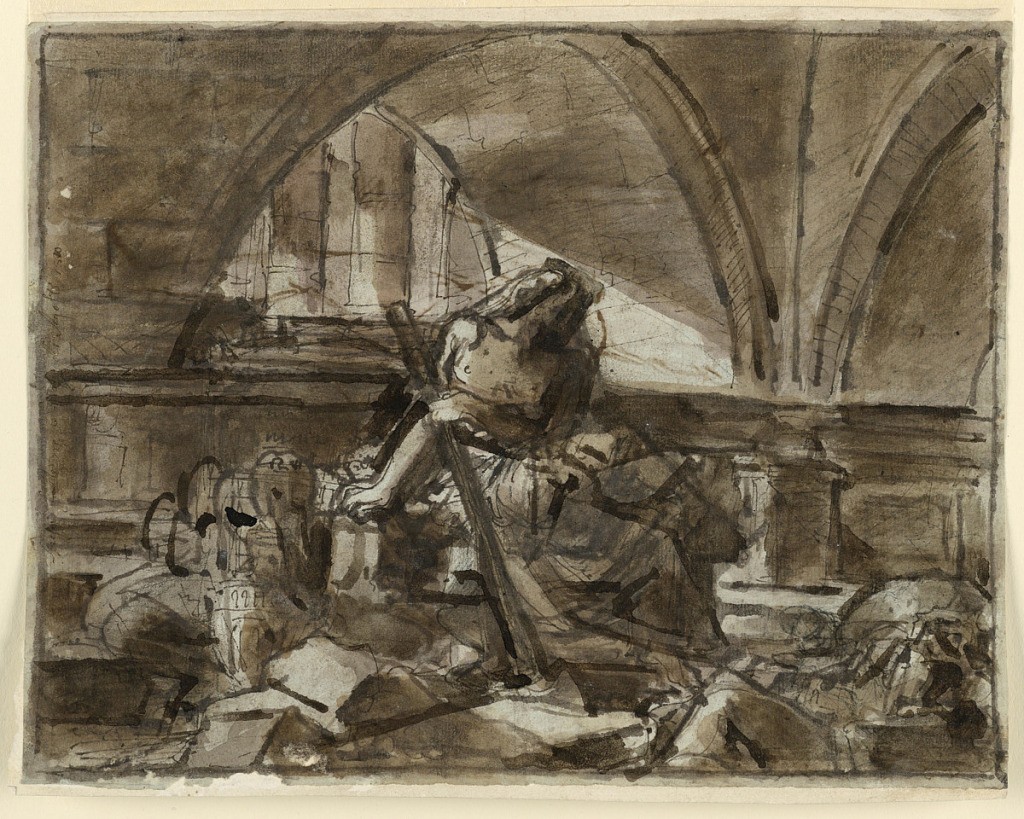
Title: Sketch, Seated Allegory in Architectural Setting
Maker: Fortunato Duranti, Italian, 1787 - 1863
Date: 1820–1850
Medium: Pen and ink, brush and wash, black chalk on paper
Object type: Drawing
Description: Sketch, Seated Allegory in Architectural Setting.